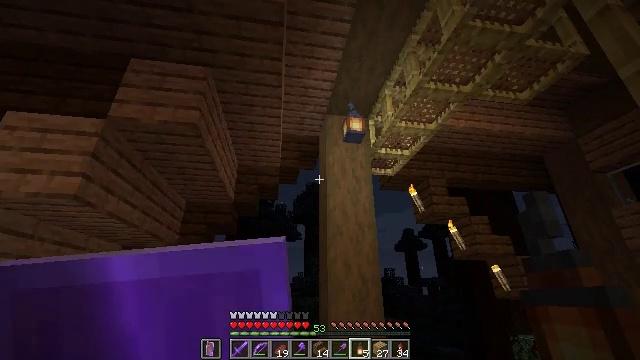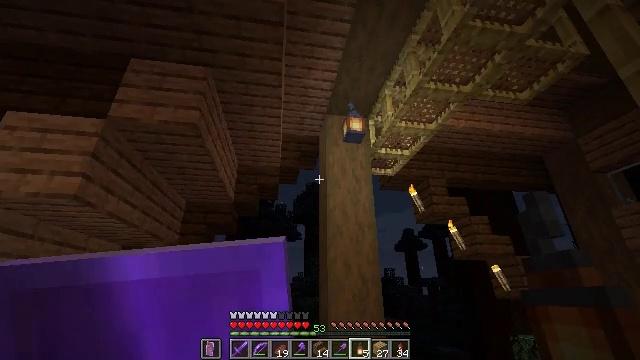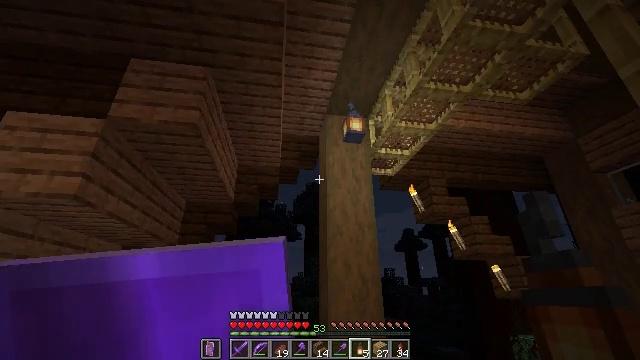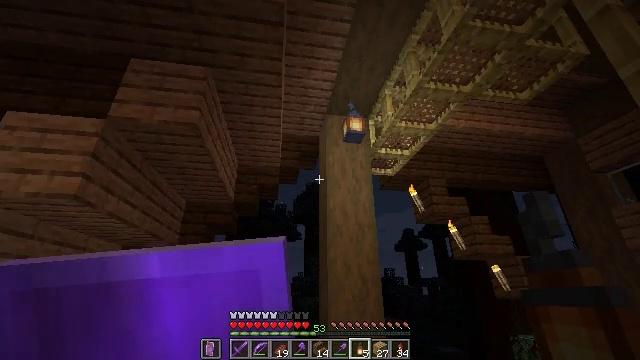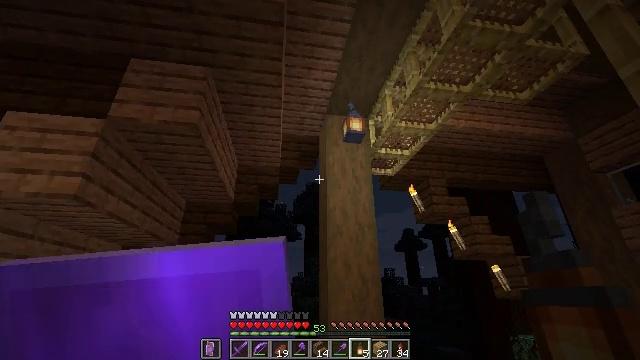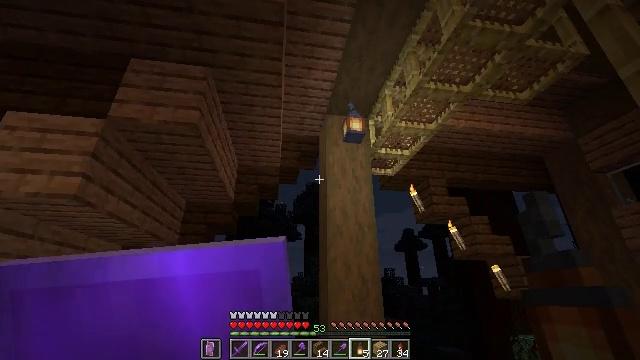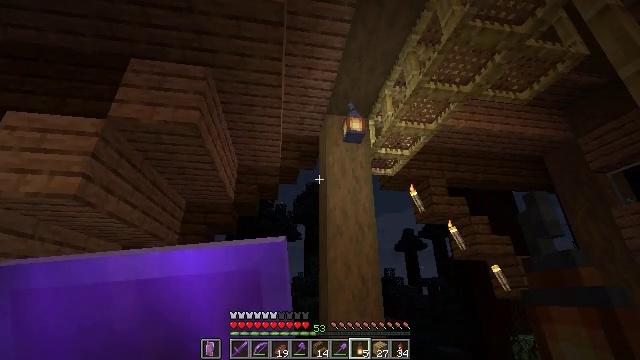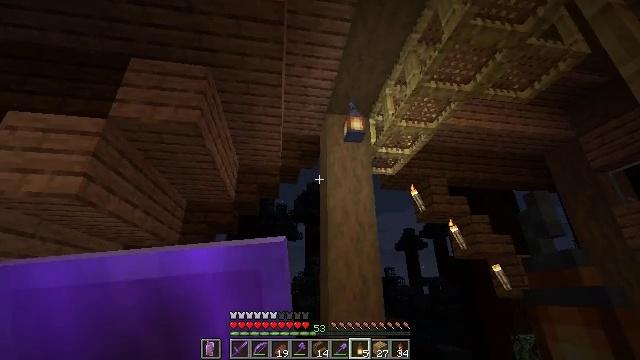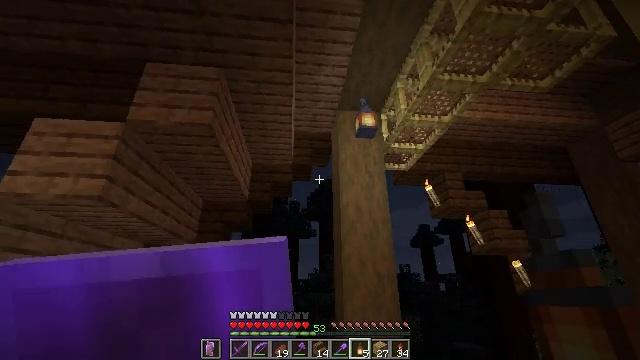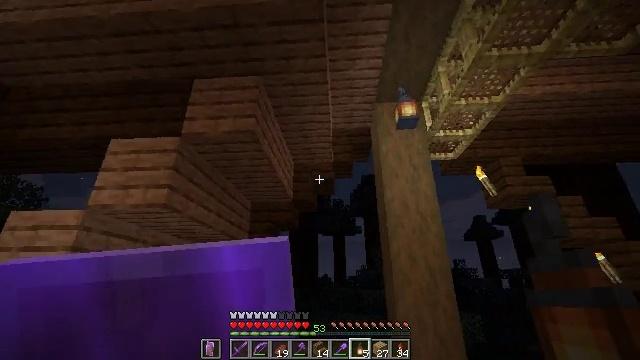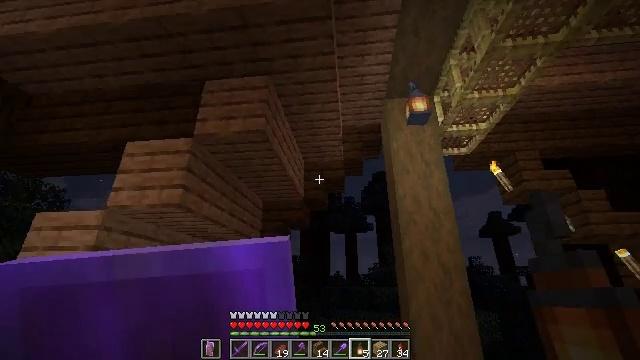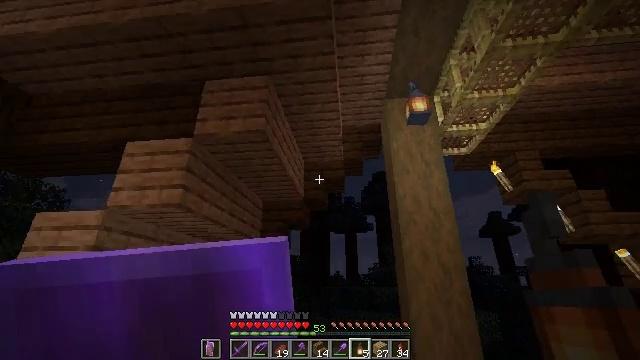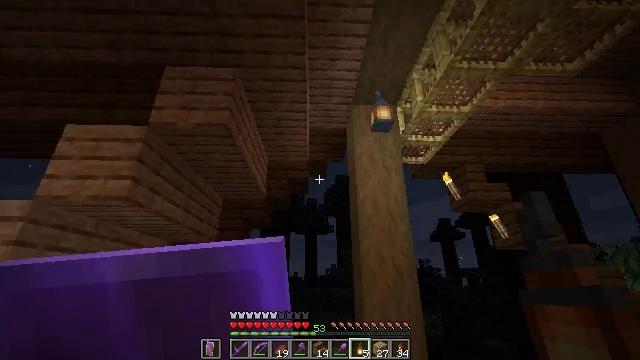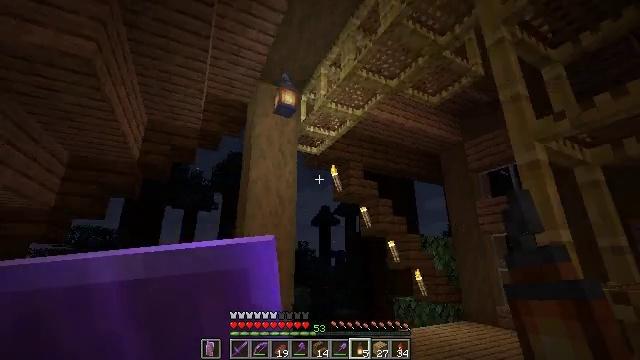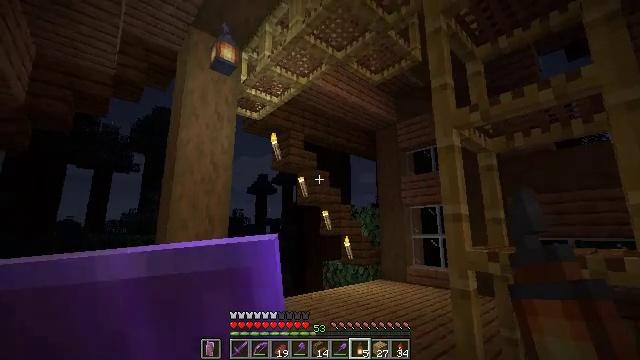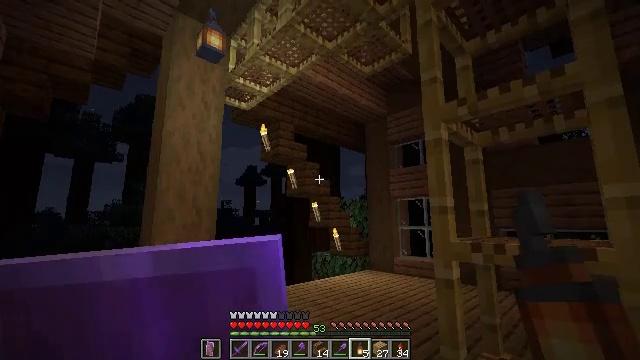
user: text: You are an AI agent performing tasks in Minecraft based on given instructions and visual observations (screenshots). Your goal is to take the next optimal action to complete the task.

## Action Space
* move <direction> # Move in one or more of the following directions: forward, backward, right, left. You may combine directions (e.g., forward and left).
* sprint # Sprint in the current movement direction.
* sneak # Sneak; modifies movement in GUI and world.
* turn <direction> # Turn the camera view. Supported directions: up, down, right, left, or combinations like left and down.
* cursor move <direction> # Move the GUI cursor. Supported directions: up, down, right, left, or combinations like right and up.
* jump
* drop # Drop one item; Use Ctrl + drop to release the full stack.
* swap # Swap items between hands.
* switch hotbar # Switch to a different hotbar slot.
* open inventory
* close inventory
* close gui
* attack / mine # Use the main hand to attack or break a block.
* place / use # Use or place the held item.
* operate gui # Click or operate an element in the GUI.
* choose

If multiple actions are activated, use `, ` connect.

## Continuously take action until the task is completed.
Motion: motion action
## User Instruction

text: Get the crafting table into the inventory.
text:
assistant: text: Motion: no_op
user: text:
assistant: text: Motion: no_op
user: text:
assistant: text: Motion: no_op
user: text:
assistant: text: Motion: no_op
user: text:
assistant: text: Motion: no_op
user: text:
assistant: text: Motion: no_op
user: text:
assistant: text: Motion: no_op
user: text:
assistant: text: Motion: turn left
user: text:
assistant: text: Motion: turn left
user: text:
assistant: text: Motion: turn left
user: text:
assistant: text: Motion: no_op
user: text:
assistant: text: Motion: turn right
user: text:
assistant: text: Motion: turn right and down
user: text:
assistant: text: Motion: turn right and down
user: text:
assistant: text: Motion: turn right and down
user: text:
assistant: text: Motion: no_op
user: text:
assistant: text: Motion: no_op
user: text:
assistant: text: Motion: no_op
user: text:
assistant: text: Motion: no_op
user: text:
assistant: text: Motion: no_op
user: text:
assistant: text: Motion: no_op
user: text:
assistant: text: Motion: no_op
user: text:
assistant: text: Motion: no_op
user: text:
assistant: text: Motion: no_op
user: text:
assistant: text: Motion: no_op
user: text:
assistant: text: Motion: no_op
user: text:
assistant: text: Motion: no_op
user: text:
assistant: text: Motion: no_op
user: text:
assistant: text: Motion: no_op
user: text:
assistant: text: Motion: no_op